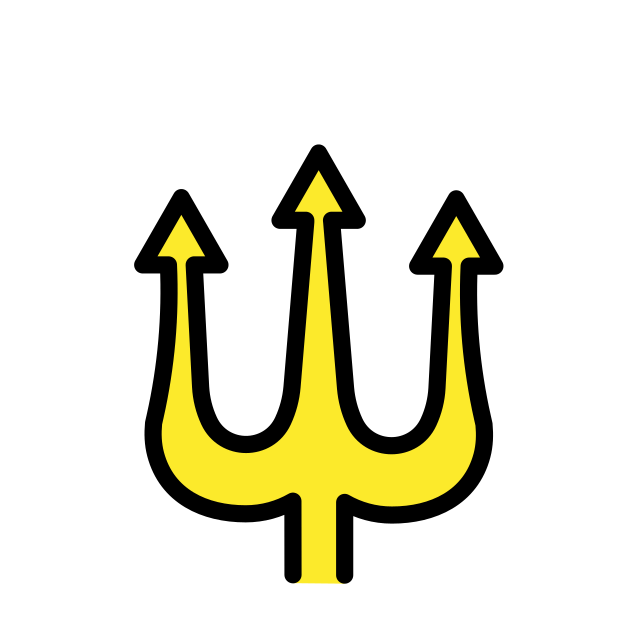
trident emblem